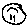
Label: smiley face